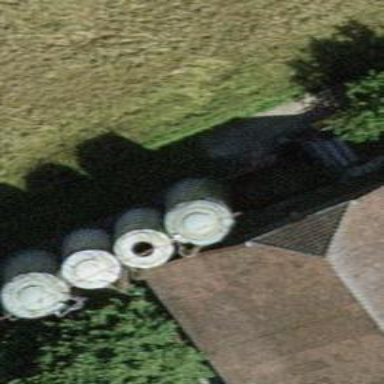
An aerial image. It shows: Silo.